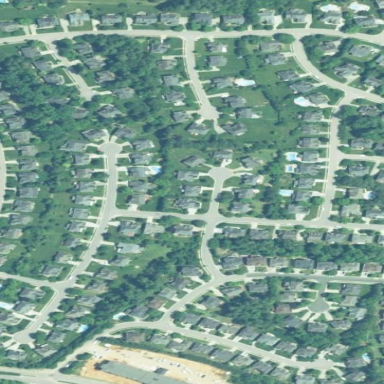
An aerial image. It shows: Residential neighbourhood.